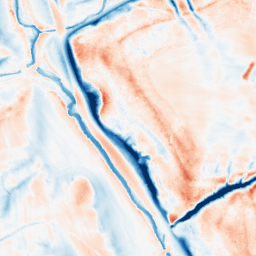
Category: classical
Decomposition family: gaussian_anisotropic
Decomposition parameters: sigma_x: 10
sigma_y: 5
Upsampling method: sinc_hamming
Upsampling parameters: scale: 4
kernel_size: 8
Upsampling scale: 4